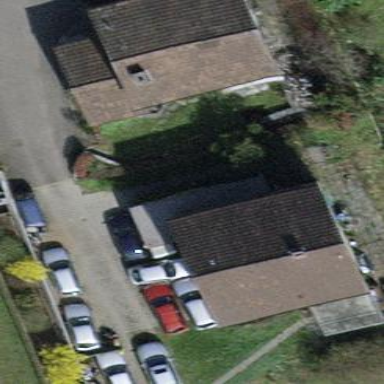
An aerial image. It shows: Detached building.